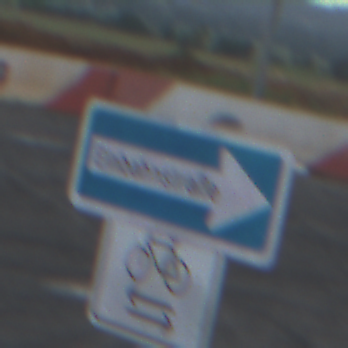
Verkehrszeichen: EinbahnstrasseRechtsweisend
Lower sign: RichtungsangabeDurchPfeile9
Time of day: MorningAfternoon
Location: Outdoor (RoadRail)
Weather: PartlyCloudy
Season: NotSpecified
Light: Natural